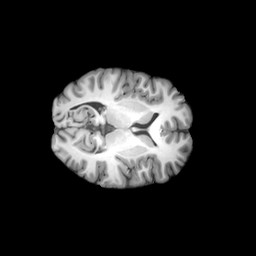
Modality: T1w
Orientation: axial